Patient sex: M
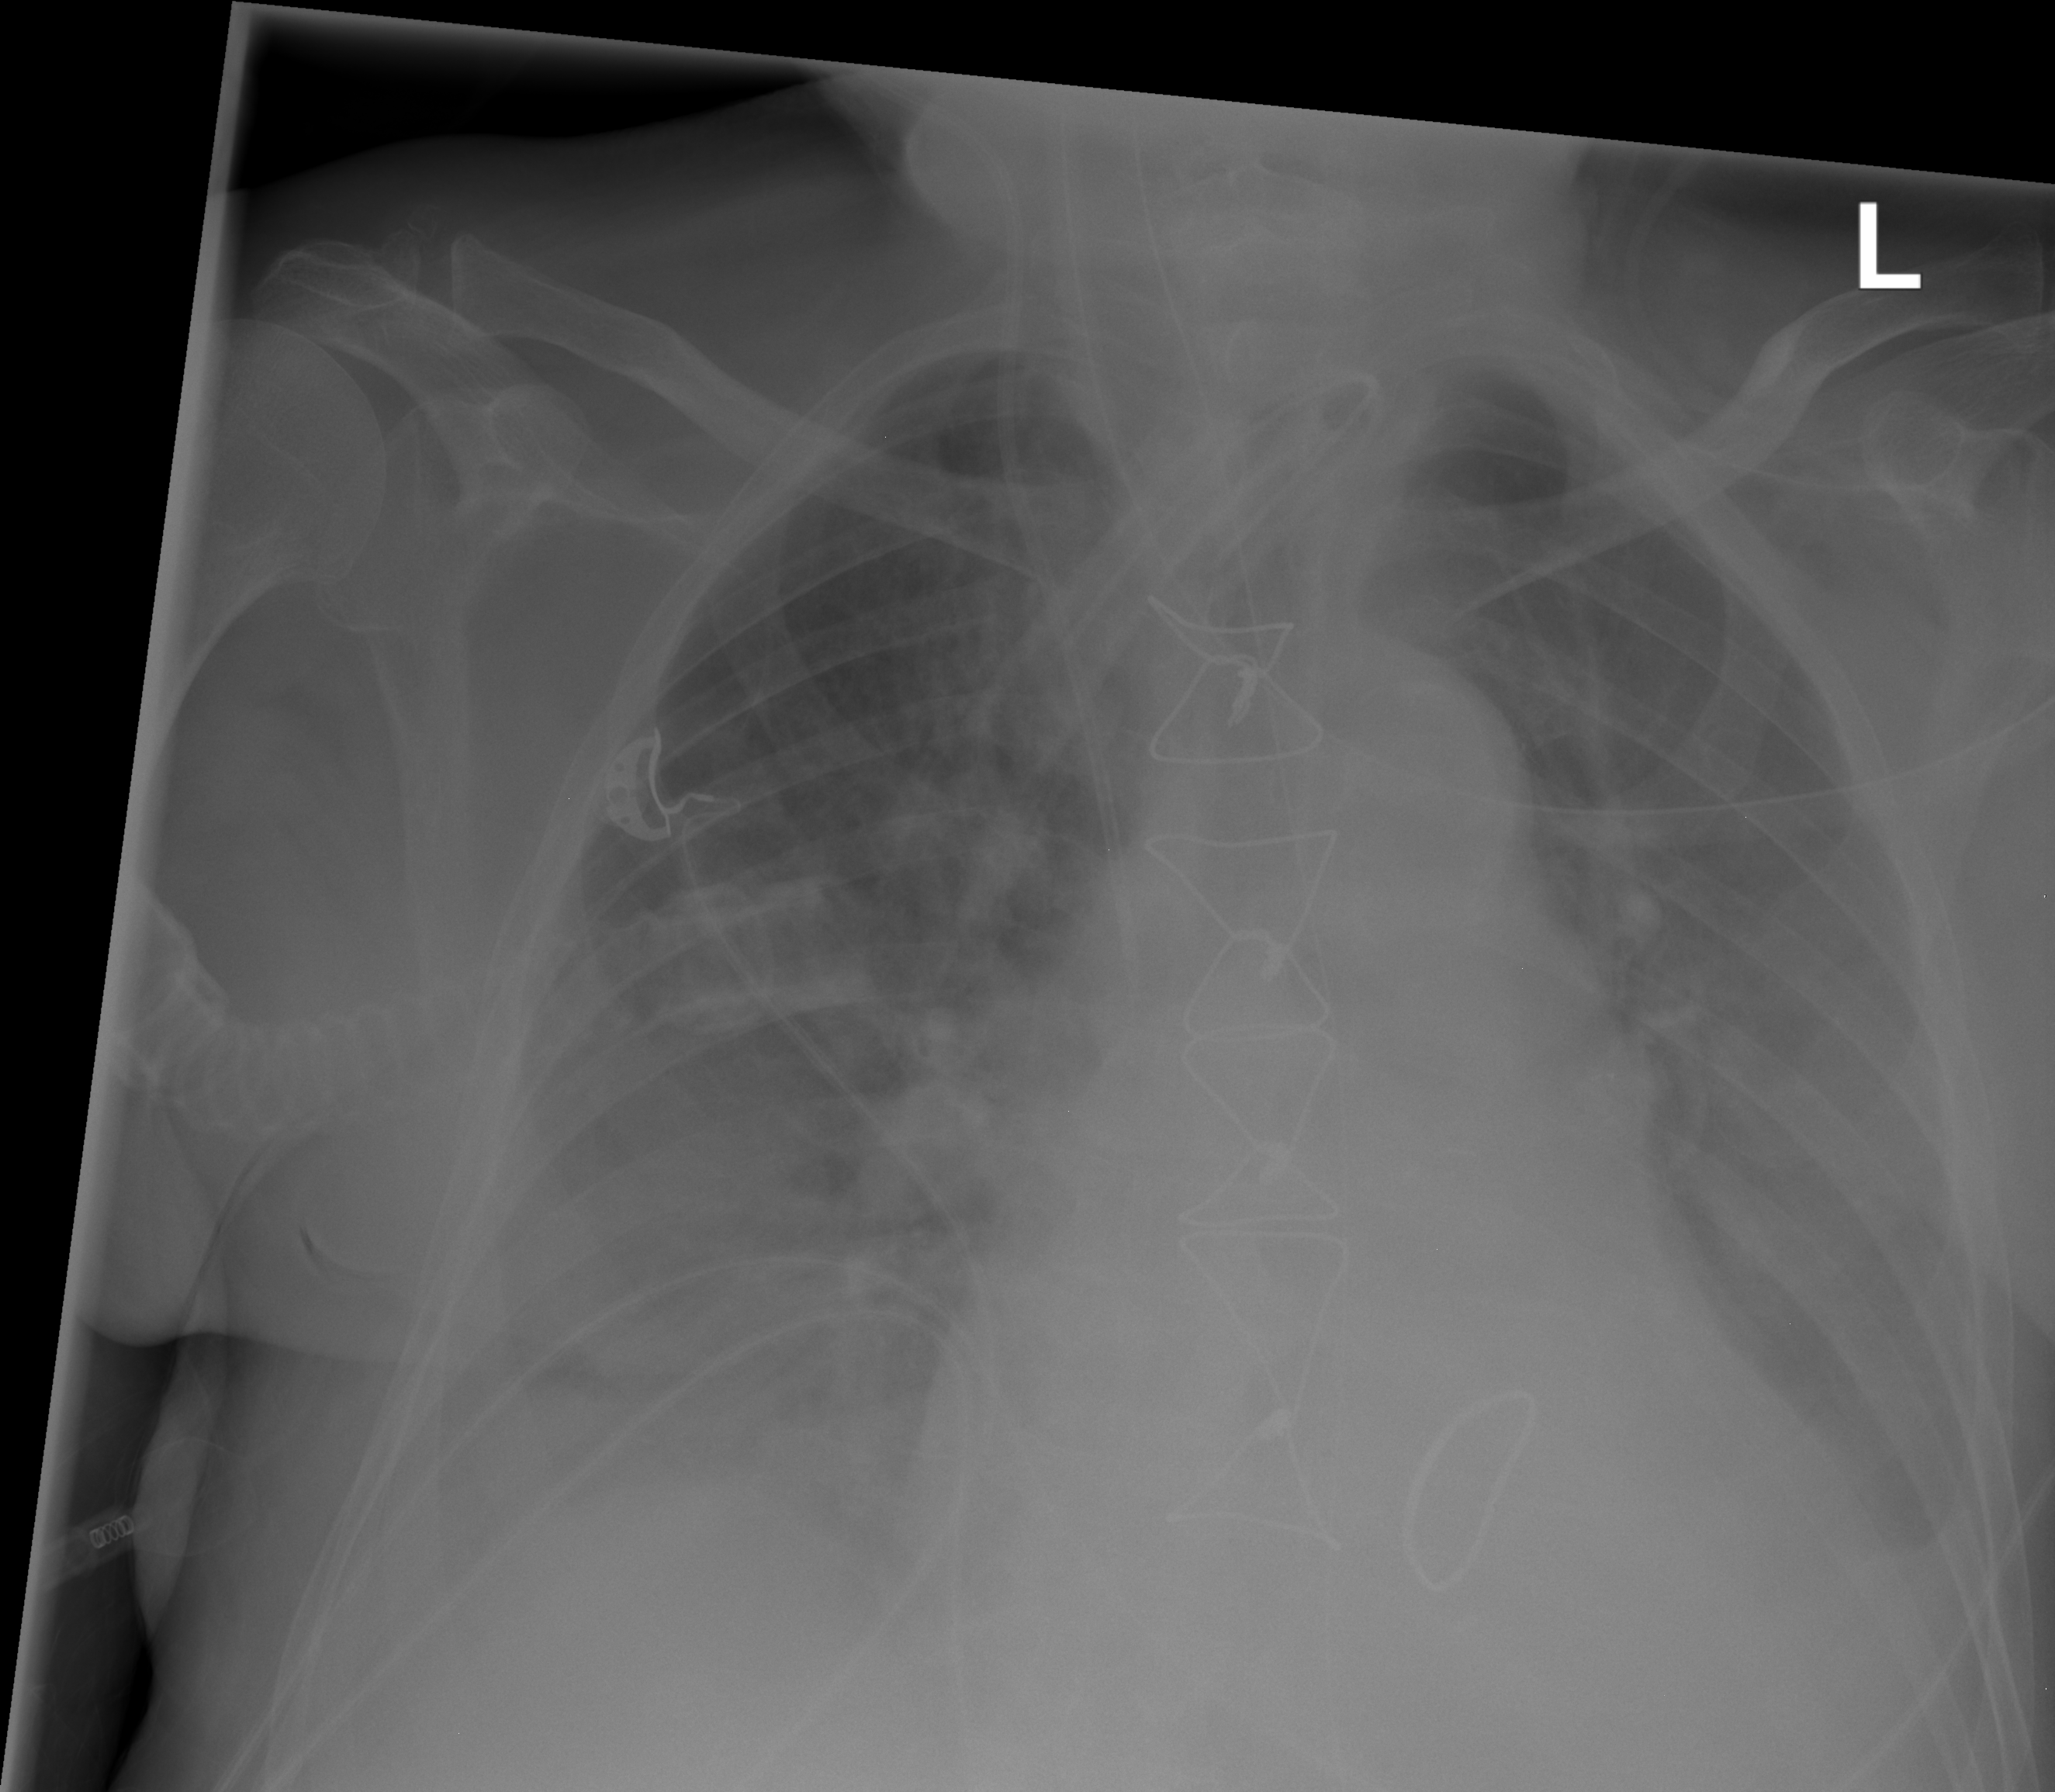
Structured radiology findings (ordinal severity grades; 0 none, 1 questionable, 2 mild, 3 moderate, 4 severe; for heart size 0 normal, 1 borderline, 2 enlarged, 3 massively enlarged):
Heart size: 2
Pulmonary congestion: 3
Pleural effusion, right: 3
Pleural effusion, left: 2
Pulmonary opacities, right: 0
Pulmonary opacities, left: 0
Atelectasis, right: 3
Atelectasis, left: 2